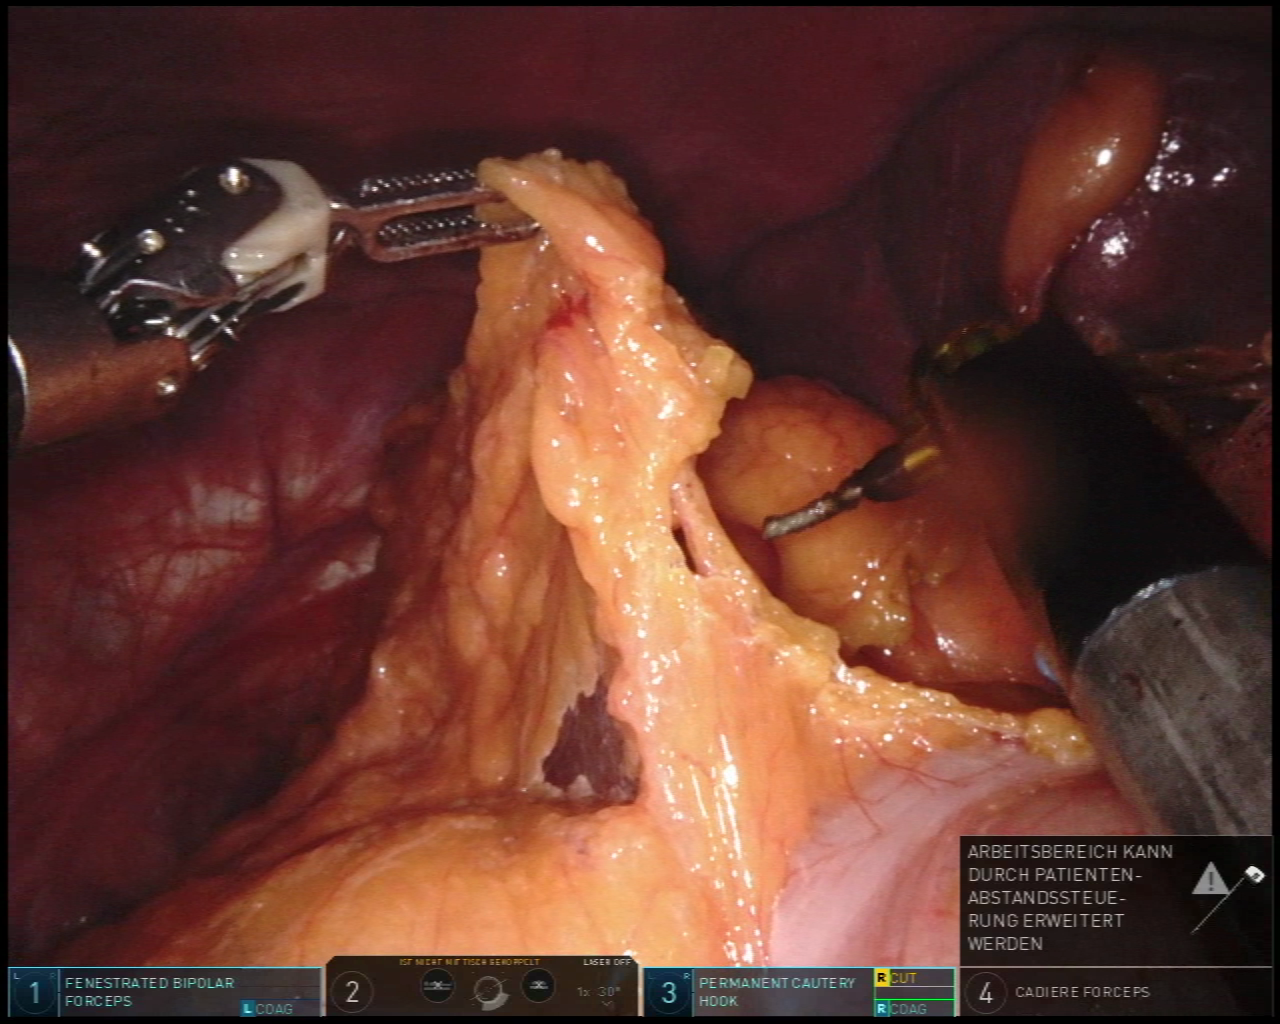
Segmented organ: spleen
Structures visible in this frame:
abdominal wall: yes
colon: yes
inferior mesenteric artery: no
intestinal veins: no
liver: no
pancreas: no
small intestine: no
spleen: yes
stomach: no
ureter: no
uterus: no
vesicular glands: no